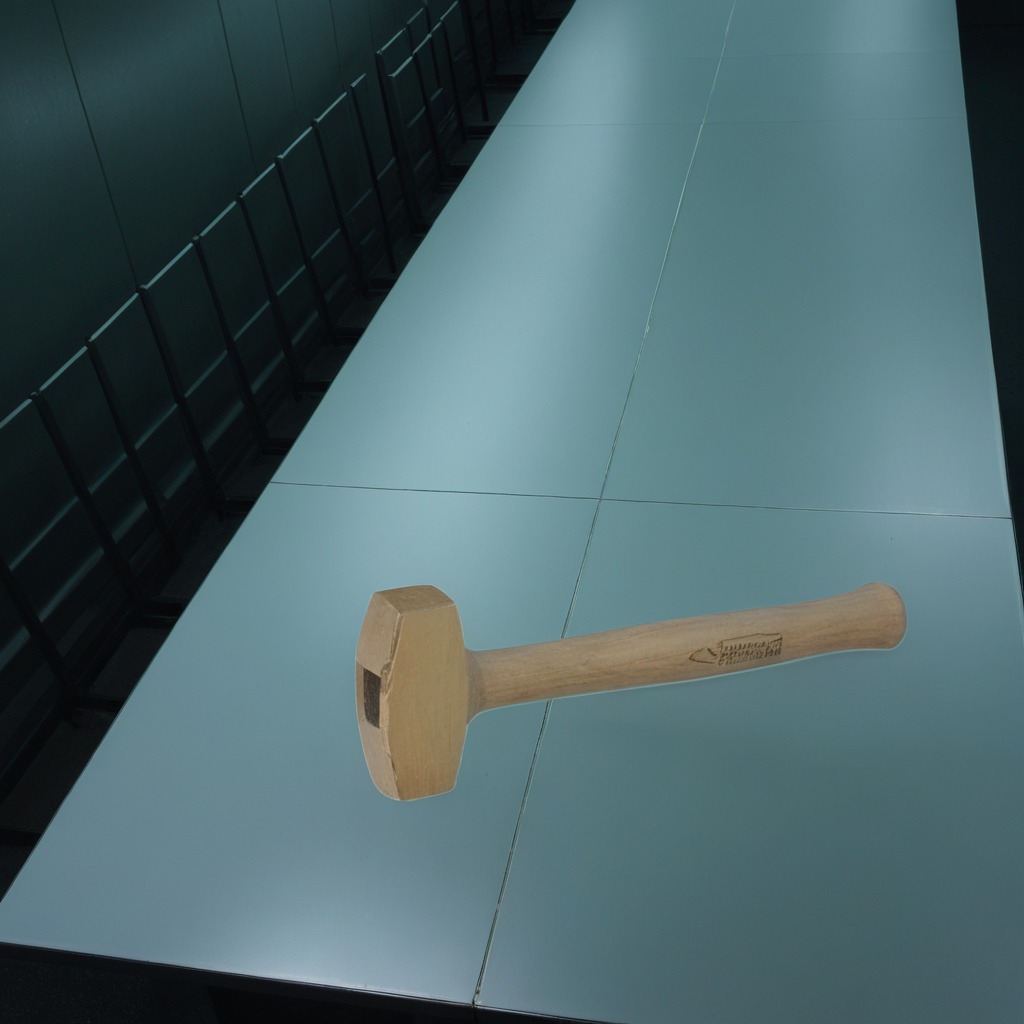
A hammer is lying on a clean empty table in a railway signal maintenance room lit by harsh overhead fluorescents photorealistic surface textures crisp shadows high dynamic range